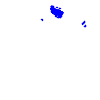
Particle: electron